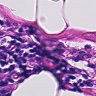
Metastatic tissue present: no